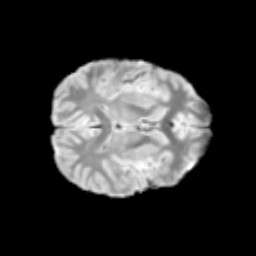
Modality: T2w
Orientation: axial
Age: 11
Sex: male
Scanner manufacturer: siemens
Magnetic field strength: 3 T
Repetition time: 3.8 s
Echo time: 0.07 s